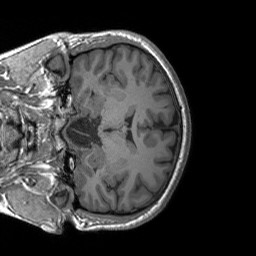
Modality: T1w
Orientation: coronal